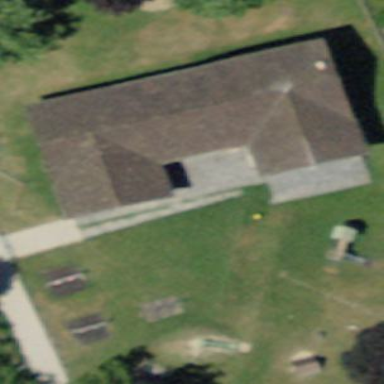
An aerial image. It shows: Kindergarten.